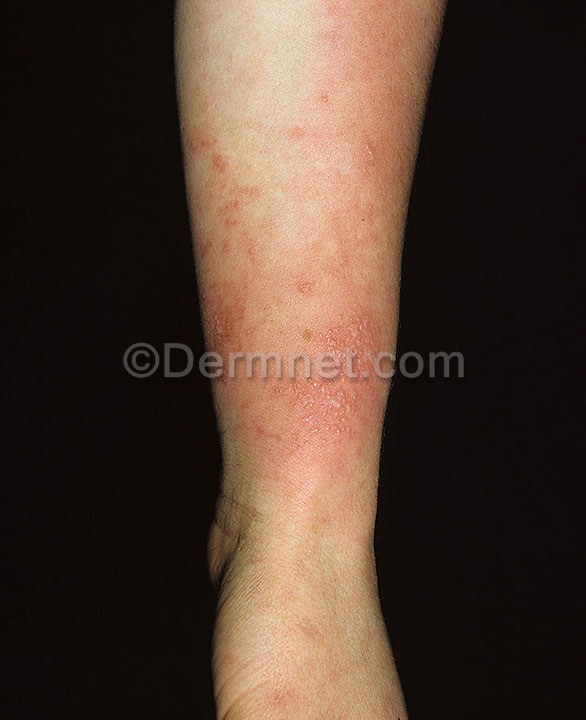
Disease: Light Diseases and Disorders of Pigmentation